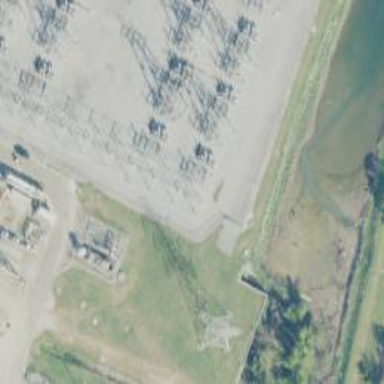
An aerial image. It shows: Switch for power supply.